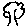
Label: tree